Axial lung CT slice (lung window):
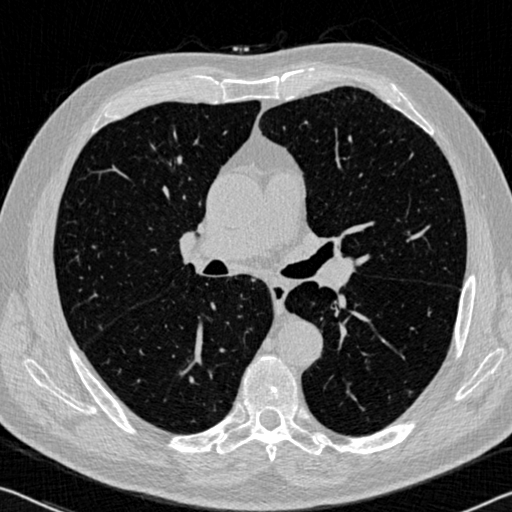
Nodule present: no